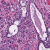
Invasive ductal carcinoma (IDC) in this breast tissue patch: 0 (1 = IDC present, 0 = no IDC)